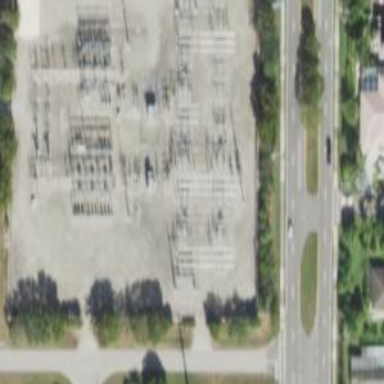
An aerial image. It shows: Switch for power supply.